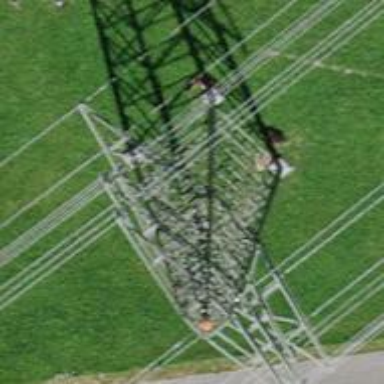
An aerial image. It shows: Double and single wires on power line.